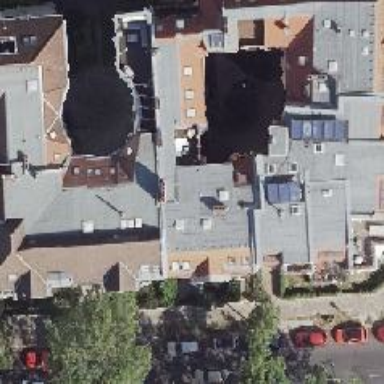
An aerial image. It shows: Hipped-roof building with apartments.